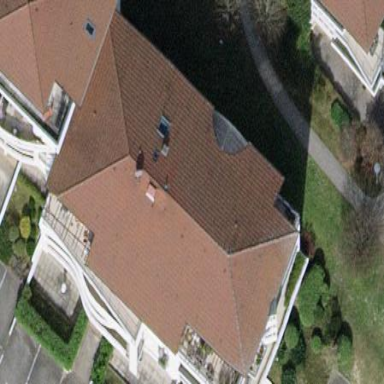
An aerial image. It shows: Apartments building with half-hipped roof made of roof tiles.